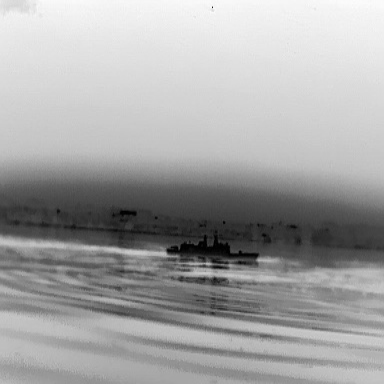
There is a warship in the infrared image.